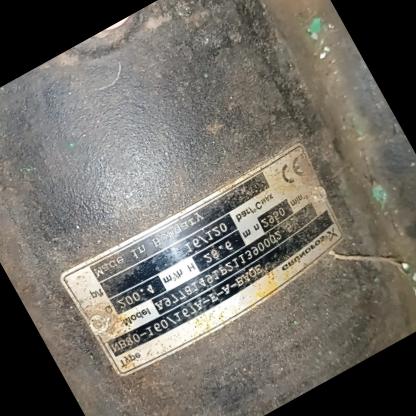
Klasa: tabliczka-znamionowa